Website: home-depot
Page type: address-validator
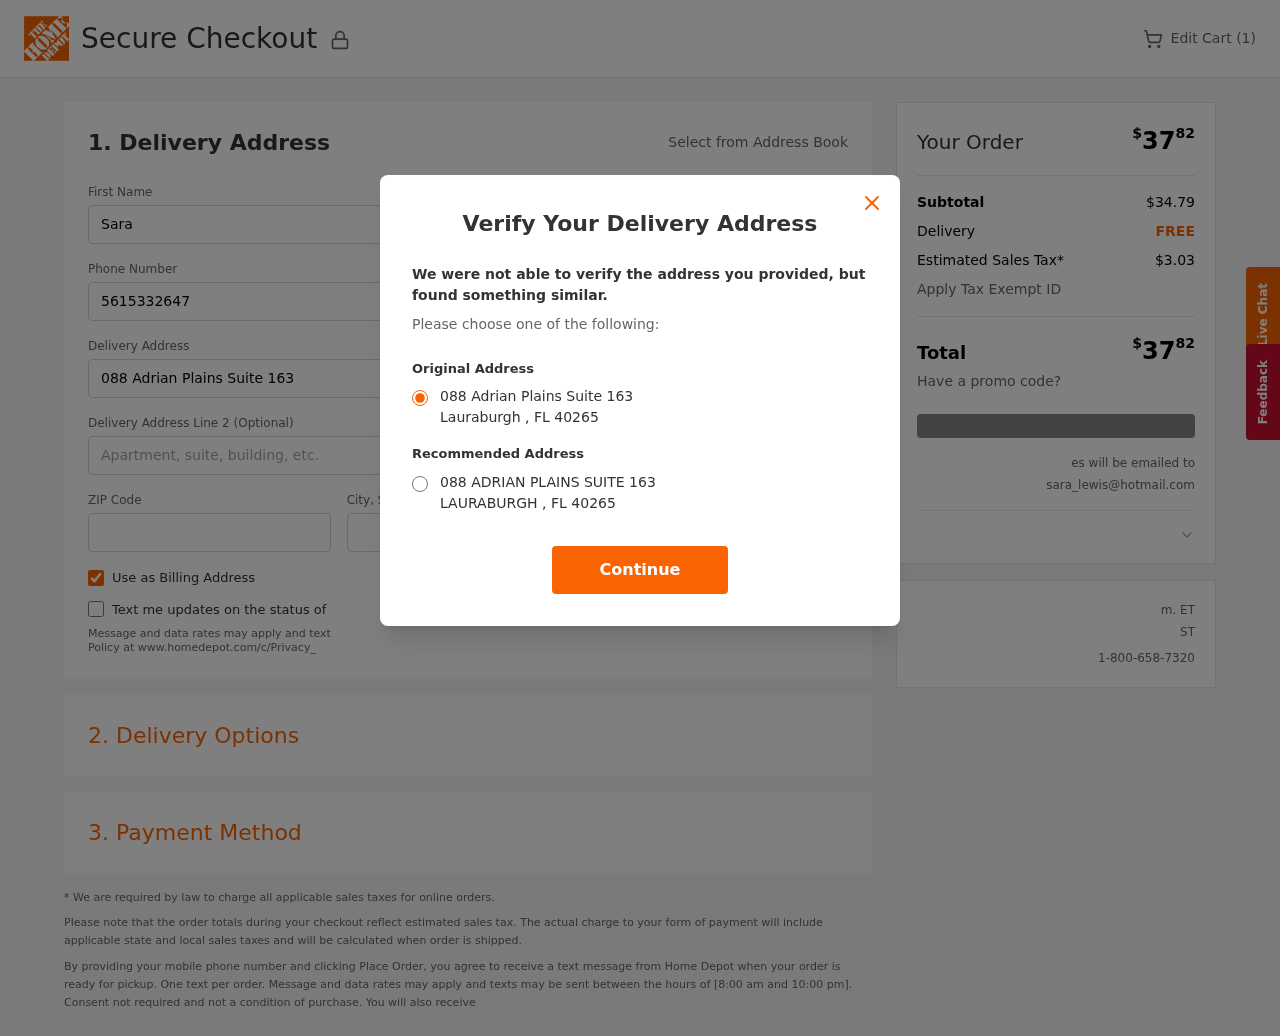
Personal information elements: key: PII_CITY
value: Lauraburgh
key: PII_EMAIL
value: sara_lewis@hotmail.com
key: PII_POSTCODE
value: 40265
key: PII_STATE_ABBR
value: FL
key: PII_STREET
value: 088 Adrian Plains Suite 163
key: PII_FIRSTNAME
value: Sara
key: PII_LASTNAME
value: Lewis
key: PII_PHONE
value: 5615332647
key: PII_CITY_STATE
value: Lauraburgh, FL
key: PII_STREET_ALT
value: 088 ADRIAN PLAINS SUITE 163
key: PII_CITY_ALT
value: LAURABURGH
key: PII_POSTCODE_FULL
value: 40265
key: PII_POSTCODE_NUMERIC
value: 40265
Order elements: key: ORDER_NUM_ITEMS
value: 1
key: ORDER_TOTAL
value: $3782
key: ORDER_SUBTOTAL
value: $34.79
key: ORDER_SHIPPING_COST
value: FREE
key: ORDER_TAX
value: $3.03